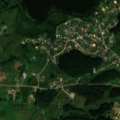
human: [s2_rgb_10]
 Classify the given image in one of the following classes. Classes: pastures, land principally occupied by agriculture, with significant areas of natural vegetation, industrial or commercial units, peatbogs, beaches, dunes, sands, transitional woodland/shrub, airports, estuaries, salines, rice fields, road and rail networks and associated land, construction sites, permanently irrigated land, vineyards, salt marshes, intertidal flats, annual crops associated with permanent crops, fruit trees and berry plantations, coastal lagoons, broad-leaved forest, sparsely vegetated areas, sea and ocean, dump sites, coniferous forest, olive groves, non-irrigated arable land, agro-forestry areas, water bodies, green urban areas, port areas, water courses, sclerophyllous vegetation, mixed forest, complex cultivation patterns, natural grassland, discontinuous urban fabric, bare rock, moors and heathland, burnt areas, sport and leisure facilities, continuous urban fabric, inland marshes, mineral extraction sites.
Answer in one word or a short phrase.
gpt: discontinuous urban fabric, pastures, complex cultivation patterns, land principally occupied by agriculture, with significant areas of natural vegetation, mixed forest, water bodies